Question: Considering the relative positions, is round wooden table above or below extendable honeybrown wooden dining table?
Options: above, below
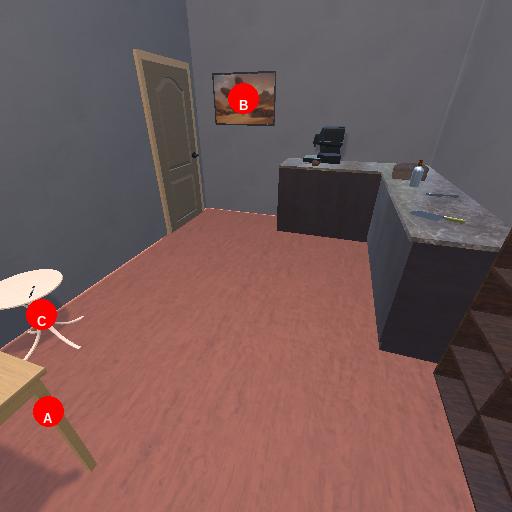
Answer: above